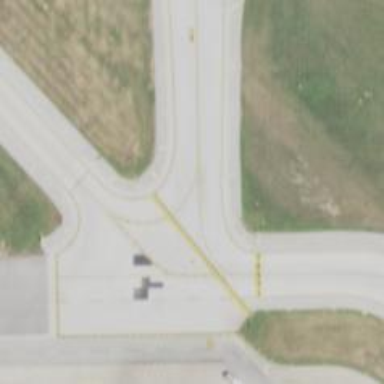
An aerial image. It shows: View of taxiway at the airport.